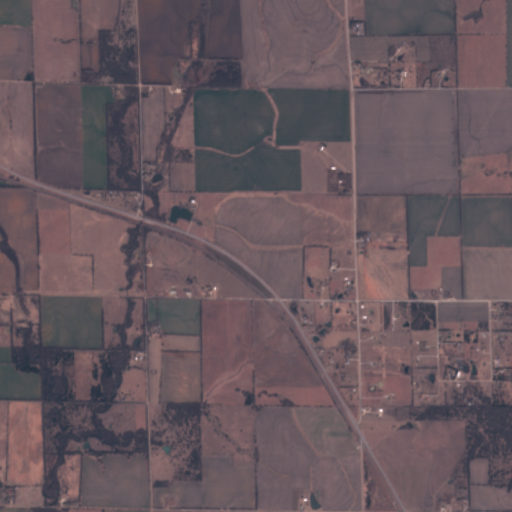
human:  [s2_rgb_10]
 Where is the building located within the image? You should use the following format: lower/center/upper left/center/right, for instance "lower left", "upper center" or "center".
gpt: The building is located in the lower right of the image.
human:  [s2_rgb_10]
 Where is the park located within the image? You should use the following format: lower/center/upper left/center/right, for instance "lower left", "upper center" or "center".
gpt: There is no park in the image.